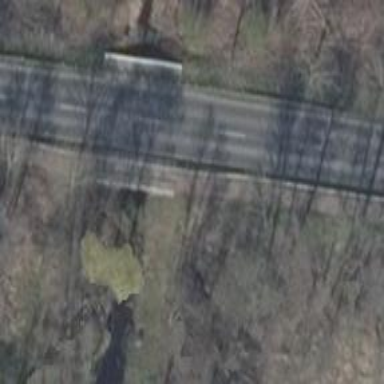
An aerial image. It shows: Path leading to bridge.